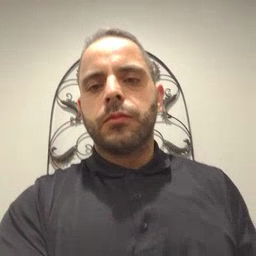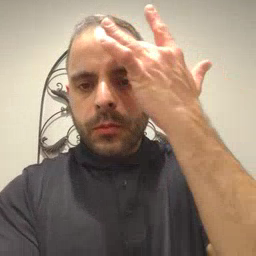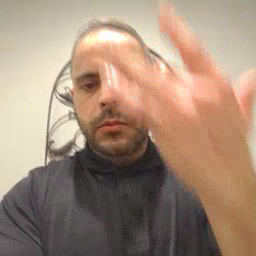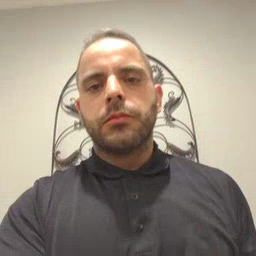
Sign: why